Interaction volume radius: 10 \u00c5
Interaction volume height: 10 \u00c5
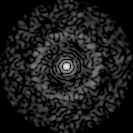
Disorder parameter: 0.8675